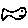
Label: fish